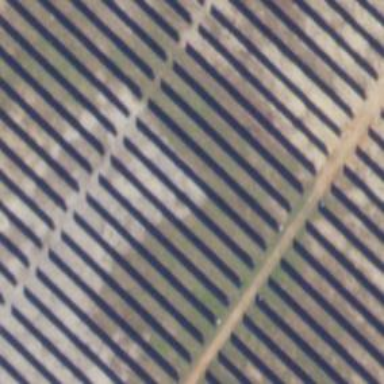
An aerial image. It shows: Solar power generator with photovoltaic panels.